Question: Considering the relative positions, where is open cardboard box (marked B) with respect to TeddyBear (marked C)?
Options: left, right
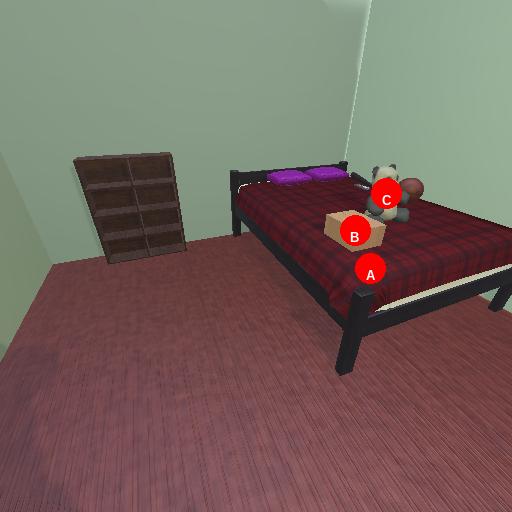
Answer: left